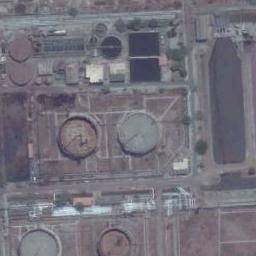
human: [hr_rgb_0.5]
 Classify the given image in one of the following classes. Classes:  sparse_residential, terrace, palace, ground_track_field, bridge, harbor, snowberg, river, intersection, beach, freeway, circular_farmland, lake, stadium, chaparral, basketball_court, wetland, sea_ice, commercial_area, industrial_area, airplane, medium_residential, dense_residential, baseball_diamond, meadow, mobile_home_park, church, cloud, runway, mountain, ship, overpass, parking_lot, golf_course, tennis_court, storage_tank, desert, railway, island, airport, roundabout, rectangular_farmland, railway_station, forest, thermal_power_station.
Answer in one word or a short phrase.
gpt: storage_tank